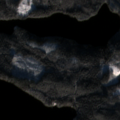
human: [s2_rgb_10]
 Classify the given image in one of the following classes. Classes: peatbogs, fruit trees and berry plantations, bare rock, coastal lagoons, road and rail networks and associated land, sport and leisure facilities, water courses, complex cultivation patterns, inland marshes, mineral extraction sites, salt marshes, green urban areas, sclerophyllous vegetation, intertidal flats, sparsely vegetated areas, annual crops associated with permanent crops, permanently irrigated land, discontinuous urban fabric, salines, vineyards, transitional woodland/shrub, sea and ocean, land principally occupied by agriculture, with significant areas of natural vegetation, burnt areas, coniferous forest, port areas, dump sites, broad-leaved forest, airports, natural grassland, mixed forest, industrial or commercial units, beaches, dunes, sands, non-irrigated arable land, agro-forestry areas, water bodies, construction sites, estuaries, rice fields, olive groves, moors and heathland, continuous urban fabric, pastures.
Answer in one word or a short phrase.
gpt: coniferous forest, mixed forest, water bodies